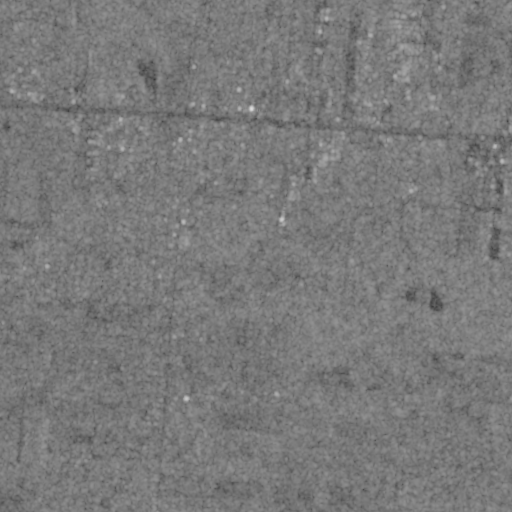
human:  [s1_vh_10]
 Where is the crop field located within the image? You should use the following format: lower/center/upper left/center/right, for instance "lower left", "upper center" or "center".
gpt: The crop field is located in the upper left of the image.
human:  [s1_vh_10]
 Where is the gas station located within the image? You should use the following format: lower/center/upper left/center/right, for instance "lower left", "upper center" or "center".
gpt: The gas station is located in the upper left of the image.
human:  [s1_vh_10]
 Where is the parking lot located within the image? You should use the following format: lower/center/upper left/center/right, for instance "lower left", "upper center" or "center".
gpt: The parking lot is located in the upper right of the image.
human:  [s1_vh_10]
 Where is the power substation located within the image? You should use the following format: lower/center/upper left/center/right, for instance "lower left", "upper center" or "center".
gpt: The power substation is located in the center of the image.
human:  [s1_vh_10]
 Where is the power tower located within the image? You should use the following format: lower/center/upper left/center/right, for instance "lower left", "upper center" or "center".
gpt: There is no power tower in the image.

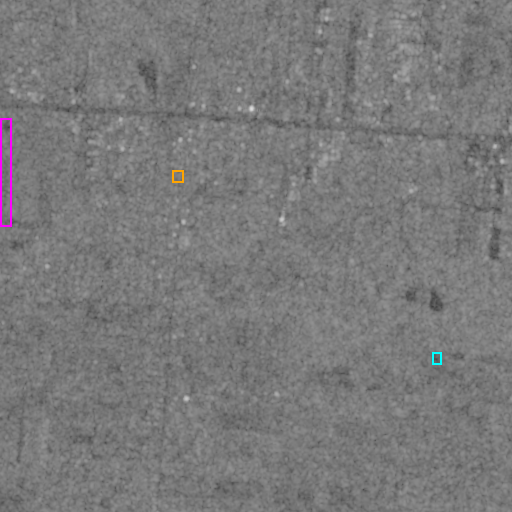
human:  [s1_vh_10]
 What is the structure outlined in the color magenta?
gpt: The structure outlined in magenta is a crop field.
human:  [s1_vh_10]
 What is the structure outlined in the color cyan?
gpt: The structure outlined in cyan is a park.
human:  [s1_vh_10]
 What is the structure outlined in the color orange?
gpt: The structure outlined in orange is a power substation.
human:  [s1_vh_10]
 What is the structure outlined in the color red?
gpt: There is no red outline.